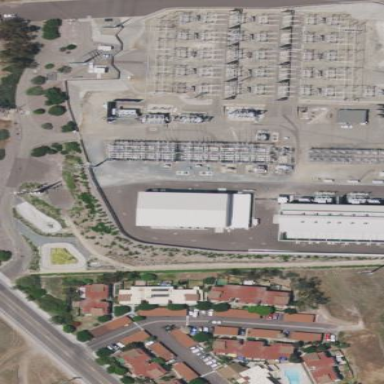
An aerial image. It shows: Outdoor transmission substation.